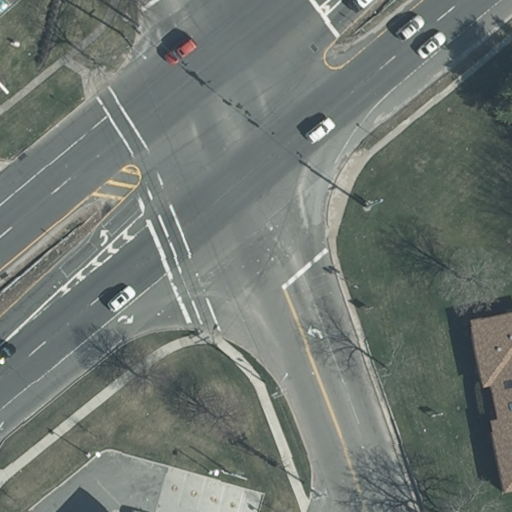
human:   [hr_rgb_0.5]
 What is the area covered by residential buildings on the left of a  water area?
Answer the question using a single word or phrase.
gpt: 0m2

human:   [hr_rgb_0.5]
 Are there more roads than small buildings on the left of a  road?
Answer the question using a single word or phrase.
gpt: yes

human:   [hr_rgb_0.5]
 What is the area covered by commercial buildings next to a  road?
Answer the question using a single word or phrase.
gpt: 0m2

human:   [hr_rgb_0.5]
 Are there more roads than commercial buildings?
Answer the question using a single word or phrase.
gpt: yes

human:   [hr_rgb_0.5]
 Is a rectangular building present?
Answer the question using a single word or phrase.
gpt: no

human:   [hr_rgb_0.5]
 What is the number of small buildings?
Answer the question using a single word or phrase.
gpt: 0

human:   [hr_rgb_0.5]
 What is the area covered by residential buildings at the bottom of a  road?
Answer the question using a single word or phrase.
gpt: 300m2

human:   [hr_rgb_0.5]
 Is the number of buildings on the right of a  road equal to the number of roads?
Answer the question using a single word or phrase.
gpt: no

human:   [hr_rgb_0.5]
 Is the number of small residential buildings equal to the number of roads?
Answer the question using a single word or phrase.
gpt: no

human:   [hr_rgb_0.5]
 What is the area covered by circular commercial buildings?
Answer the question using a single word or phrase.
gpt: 0m2

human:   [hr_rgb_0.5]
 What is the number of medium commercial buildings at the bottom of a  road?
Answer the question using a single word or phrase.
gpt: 0

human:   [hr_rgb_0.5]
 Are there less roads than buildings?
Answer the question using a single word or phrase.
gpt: no

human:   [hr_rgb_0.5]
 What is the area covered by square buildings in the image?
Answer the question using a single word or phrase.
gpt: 0m2

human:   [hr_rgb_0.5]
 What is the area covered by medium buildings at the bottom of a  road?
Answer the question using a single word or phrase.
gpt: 300m2

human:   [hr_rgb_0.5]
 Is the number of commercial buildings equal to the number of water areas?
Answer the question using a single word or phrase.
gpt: yes

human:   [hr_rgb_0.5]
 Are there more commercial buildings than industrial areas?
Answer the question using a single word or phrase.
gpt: no

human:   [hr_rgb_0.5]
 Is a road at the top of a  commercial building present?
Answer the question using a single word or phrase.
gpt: no

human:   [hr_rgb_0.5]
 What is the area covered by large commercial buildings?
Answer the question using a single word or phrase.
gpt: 0m2

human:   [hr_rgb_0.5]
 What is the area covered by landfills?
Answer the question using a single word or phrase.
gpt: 0m2

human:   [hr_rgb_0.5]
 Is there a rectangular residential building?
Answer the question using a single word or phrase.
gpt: no

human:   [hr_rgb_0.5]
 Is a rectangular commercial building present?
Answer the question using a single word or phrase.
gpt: no

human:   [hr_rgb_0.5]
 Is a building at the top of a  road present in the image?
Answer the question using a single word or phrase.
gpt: no

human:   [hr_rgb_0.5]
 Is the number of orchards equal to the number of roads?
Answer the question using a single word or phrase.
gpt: no

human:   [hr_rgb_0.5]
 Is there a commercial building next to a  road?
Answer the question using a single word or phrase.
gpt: no

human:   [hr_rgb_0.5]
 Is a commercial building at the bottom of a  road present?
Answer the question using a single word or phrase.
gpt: no

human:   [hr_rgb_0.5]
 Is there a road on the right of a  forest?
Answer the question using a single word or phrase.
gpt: no

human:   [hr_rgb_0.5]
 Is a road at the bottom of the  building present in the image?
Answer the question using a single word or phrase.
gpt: no

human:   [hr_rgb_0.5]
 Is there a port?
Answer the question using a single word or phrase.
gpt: no

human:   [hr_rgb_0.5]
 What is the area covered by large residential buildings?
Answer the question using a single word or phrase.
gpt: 0m2

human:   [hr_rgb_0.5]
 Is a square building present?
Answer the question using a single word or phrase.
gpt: no

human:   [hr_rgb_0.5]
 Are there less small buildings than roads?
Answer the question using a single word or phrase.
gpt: yes

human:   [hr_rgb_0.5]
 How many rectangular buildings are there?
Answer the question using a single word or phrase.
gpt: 0

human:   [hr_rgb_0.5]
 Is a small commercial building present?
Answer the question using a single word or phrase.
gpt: no

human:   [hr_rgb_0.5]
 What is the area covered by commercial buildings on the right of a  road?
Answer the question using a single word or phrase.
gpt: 0m2

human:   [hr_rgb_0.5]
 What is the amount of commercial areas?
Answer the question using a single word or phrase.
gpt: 0

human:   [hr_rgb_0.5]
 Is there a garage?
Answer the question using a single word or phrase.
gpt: no